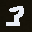
Label: 3